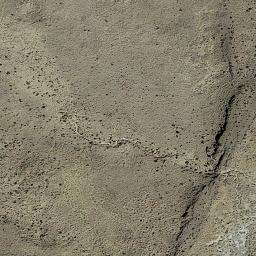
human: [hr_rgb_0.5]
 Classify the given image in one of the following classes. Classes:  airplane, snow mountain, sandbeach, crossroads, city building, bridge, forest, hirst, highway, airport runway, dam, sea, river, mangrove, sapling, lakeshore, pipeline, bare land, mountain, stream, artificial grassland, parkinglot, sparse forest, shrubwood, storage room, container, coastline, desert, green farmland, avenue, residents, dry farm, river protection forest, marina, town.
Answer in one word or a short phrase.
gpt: bare land